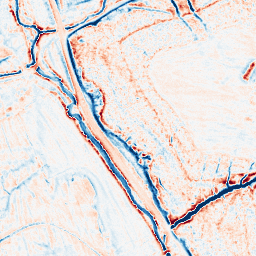
Category: edge_preserving
Decomposition family: anisotropic_diffusion
Decomposition parameters: iterations: 20
kappa: 100
gamma: 0.15
Upsampling method: quadratic
Upsampling parameters: scale: 2
Upsampling scale: 2